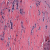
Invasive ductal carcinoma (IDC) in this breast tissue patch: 1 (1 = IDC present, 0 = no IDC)